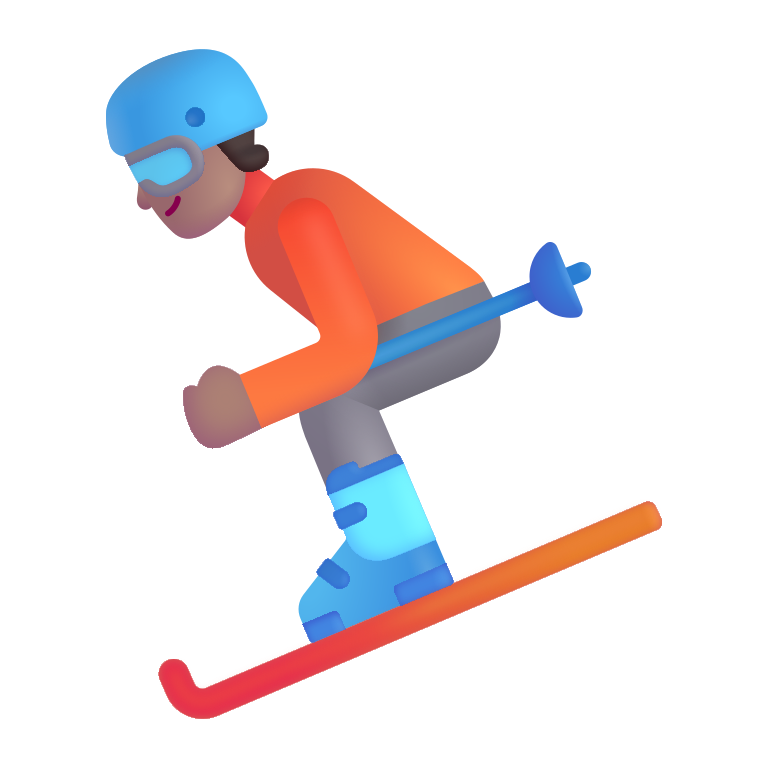
skier color